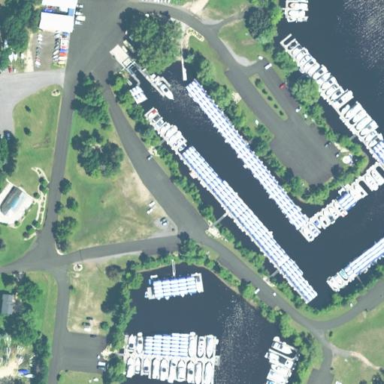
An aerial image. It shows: Marina on leisure land.